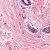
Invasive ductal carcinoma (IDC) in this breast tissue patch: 0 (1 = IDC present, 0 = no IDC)